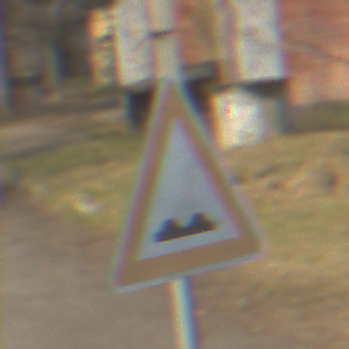
Verkehrszeichen: UnebeneFahrbahn
Umgebung: Outdoor, Suburban
Tageszeit: MorningAfternoon
Wetter: PartlyCloudy
Licht: Natural
Jahreszeit: NotSpecified
Kontrast: HighContrast